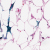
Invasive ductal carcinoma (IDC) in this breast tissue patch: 0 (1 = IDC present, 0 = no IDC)